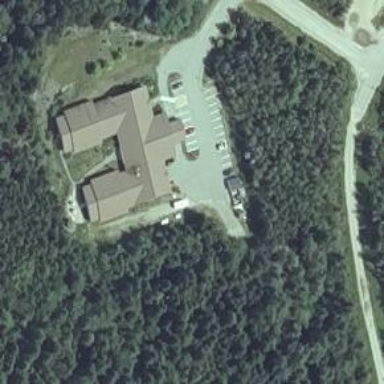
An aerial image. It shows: Nursing home.